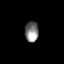
Tissue: prostate
Cell type: Fibroblasts
Senescence score: 0.7823
Nuclear area (px): 277
Mean DAPI intensity: 125.917